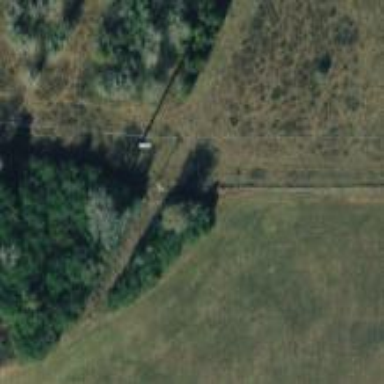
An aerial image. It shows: Power pole.